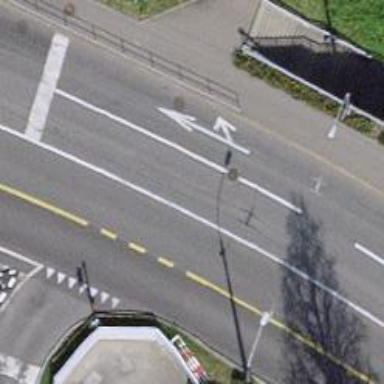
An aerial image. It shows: Primary highway with asphalt surface. It has trolley wires installed.